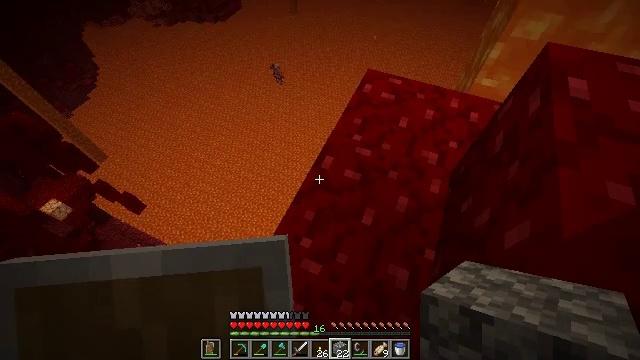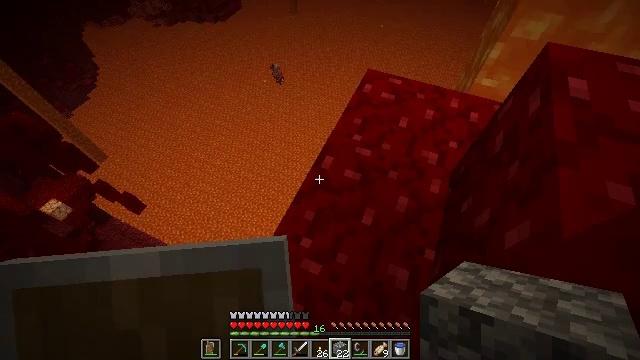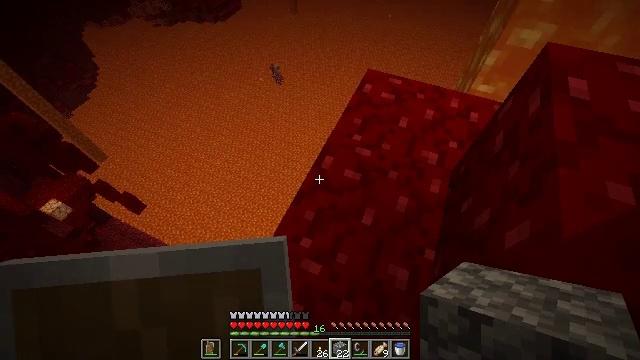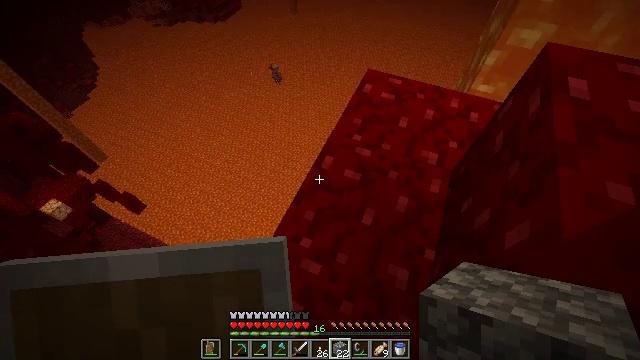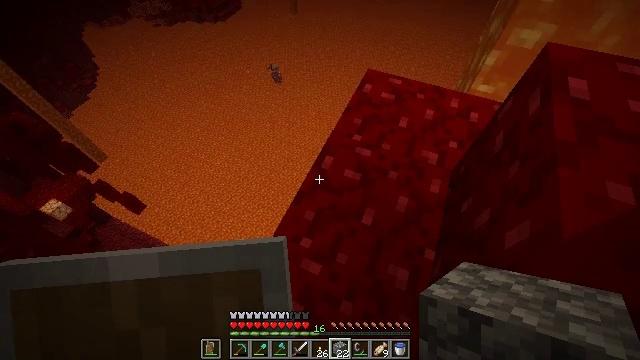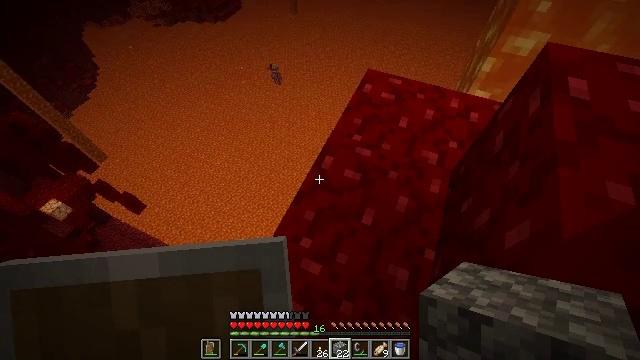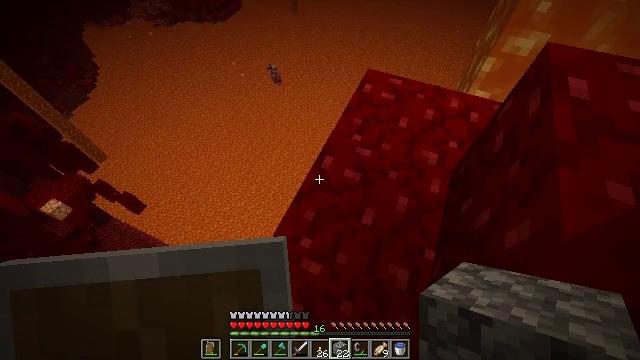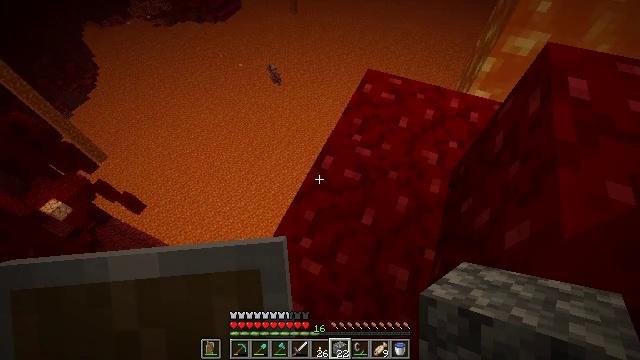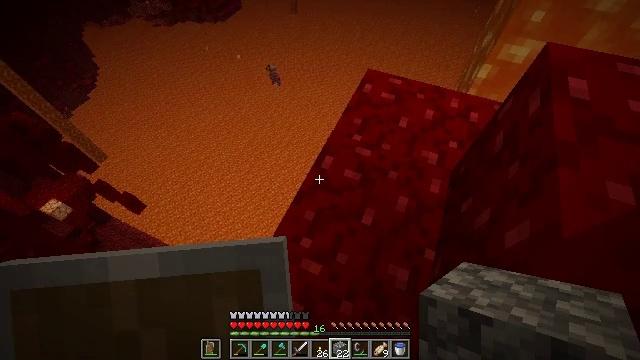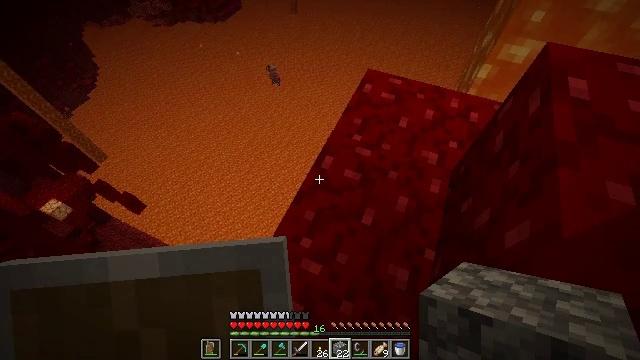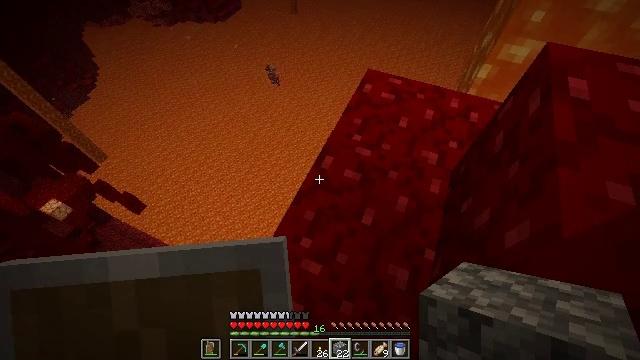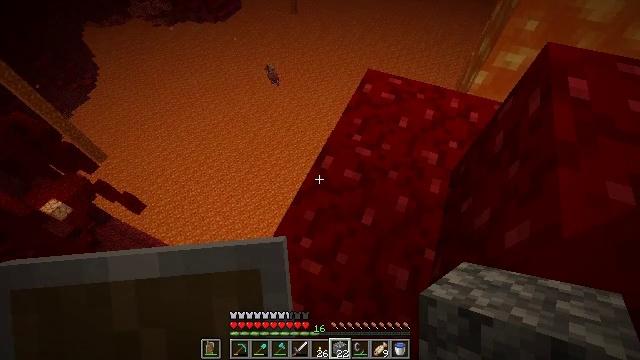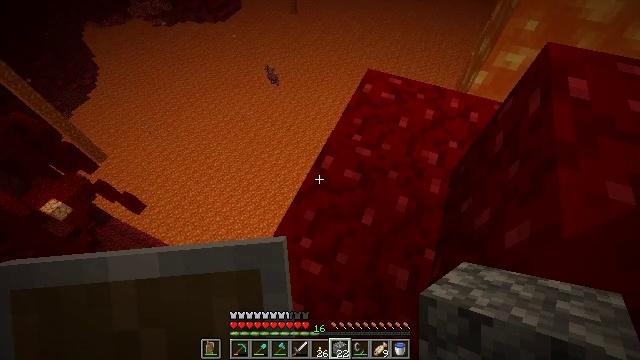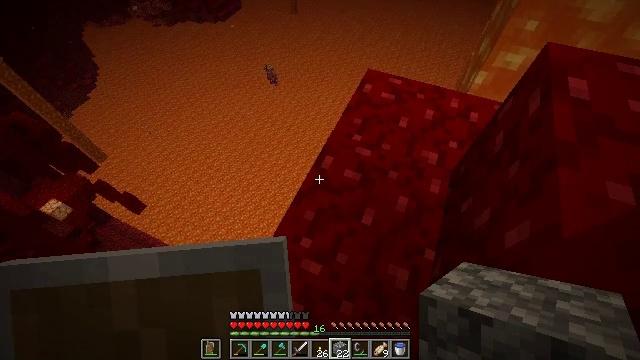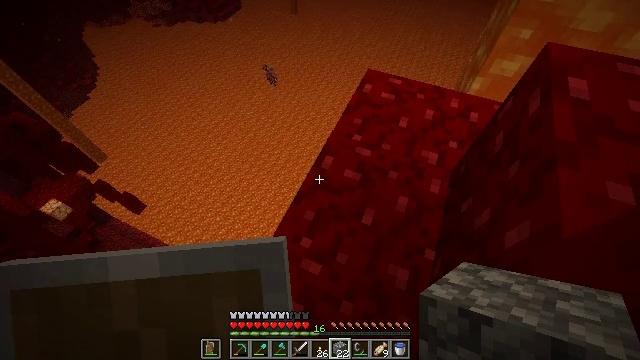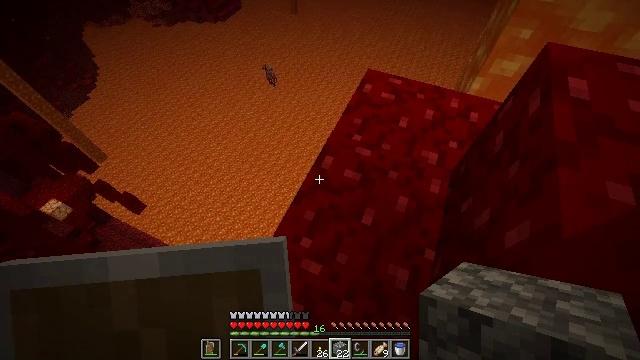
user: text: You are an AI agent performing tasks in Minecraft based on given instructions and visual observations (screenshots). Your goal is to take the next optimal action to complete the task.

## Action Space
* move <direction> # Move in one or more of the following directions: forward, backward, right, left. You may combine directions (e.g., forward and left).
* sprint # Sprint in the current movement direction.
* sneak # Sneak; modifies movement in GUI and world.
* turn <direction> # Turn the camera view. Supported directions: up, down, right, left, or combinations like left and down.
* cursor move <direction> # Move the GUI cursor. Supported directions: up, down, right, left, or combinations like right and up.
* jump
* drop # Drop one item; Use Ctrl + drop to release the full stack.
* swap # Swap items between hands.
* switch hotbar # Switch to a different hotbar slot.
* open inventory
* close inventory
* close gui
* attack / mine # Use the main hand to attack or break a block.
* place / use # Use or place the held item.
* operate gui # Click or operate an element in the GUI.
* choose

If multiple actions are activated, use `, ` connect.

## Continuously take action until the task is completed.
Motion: motion action
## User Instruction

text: Harvest nether wart blocks for resources.
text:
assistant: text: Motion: no_op
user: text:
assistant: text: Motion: no_op
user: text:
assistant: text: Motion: no_op
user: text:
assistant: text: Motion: no_op
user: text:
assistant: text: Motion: no_op
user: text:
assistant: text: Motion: no_op
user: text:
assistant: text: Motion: no_op
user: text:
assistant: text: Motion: no_op
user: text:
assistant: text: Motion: no_op
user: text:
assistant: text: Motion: no_op
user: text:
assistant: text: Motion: no_op
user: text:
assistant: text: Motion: no_op
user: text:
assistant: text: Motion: no_op
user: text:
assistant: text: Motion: no_op
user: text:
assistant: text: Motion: no_op
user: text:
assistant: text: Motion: no_op
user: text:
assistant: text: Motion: no_op
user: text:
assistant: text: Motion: no_op
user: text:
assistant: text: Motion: no_op
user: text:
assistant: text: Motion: no_op
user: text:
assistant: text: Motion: no_op
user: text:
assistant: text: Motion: no_op
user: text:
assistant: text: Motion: no_op
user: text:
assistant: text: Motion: no_op
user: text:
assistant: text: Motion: no_op
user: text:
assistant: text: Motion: no_op
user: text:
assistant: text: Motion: no_op
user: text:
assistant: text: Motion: no_op
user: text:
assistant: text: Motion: no_op
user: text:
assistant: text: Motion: no_op